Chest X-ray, AP view. Patient: 21 years old, sex M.
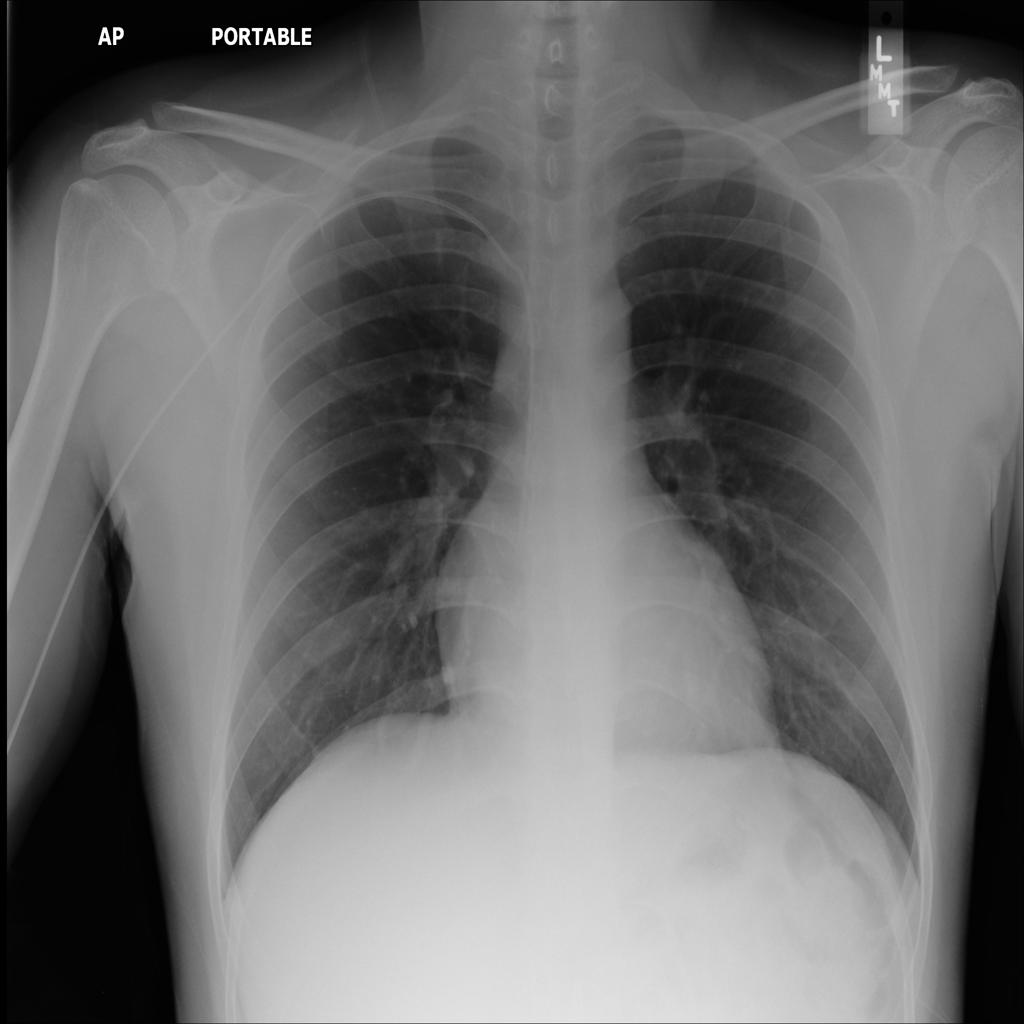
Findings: No Finding